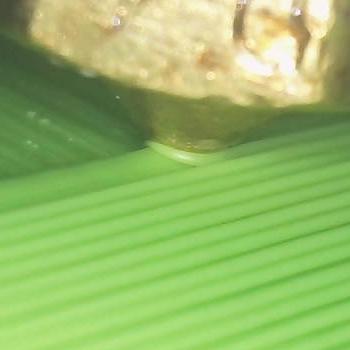
Flow rate: 212%